A bearing vibration time series has been folded into this square grayscale image, one row per segment of consecutive samples. Based on the visible evidence, which condition applies: normal, inner_race, outer_race, ball?
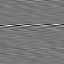
Answer: inner_race